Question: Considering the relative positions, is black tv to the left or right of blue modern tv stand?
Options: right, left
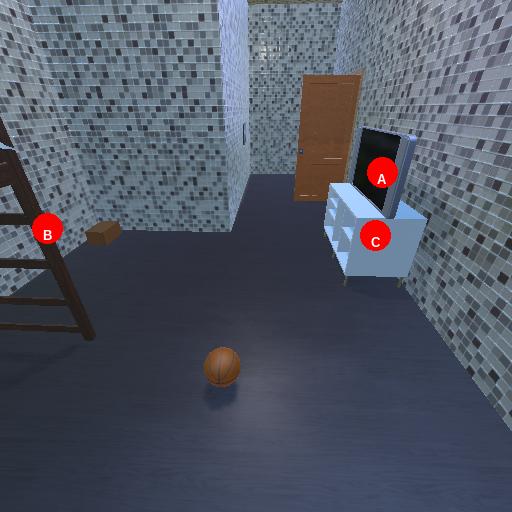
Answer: right